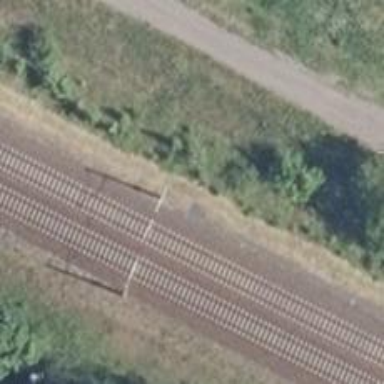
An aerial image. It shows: Railway milestone with catenary mast.